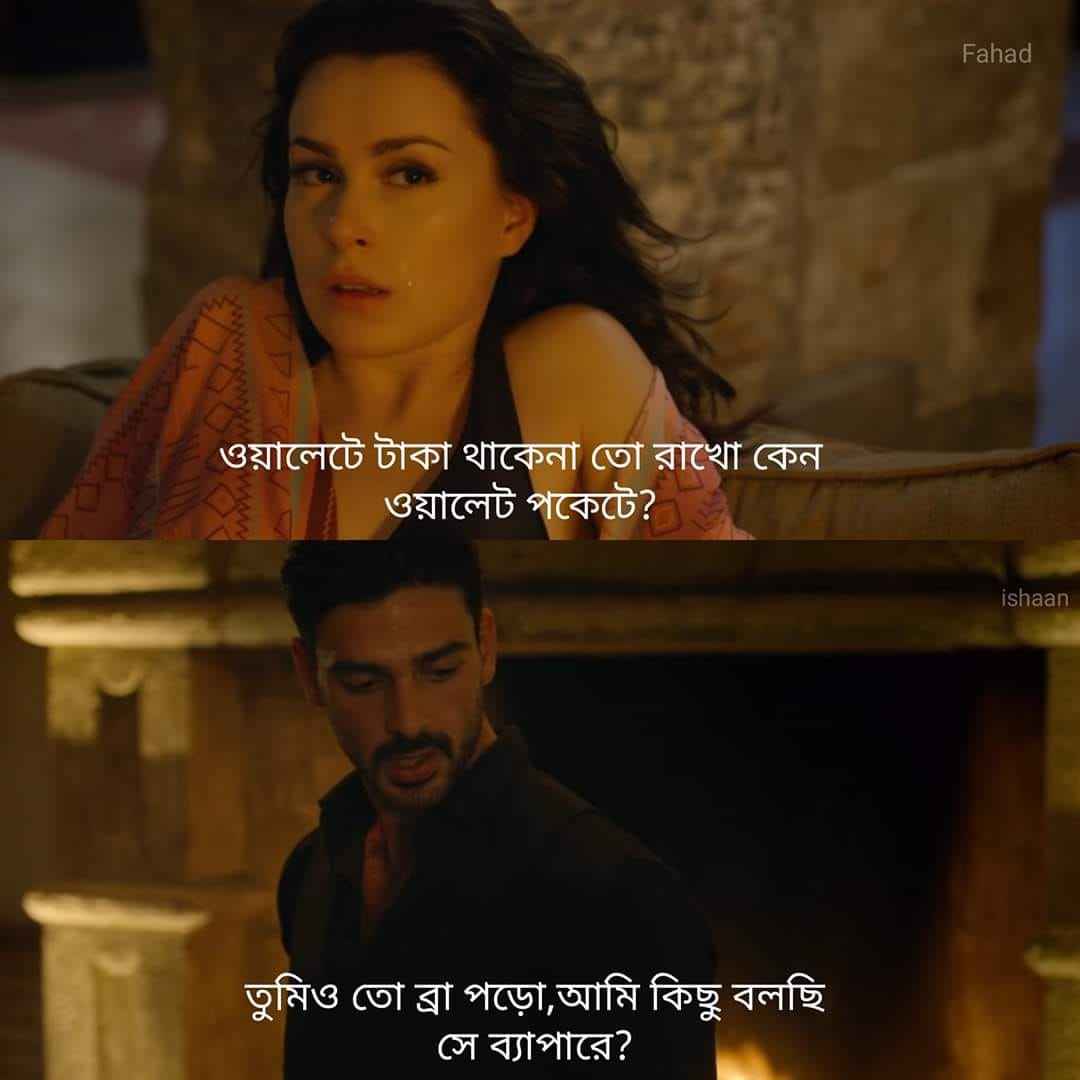
Caption: ওয়ালেটের টাকা থাকেনা তো রাখো কেন ওয়ালেট  পকেটে ?  তুমিও তো ব্রা পড়ো, আমি কিছু বলছি সে ব্যাপারে ?
Label: hate